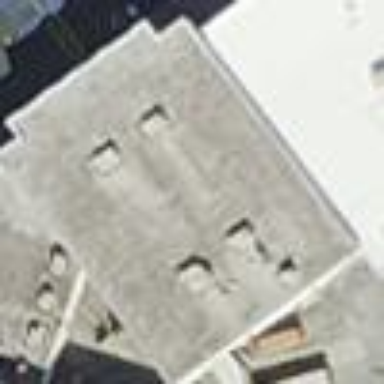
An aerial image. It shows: Building.